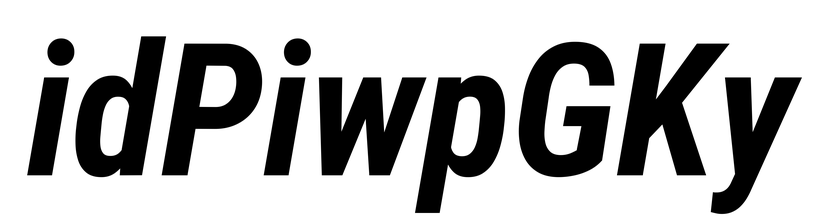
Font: Roboto-Italic_Condensed_Bold_Italic